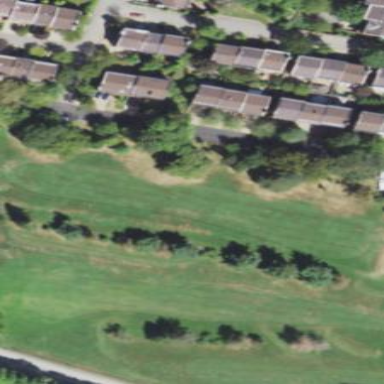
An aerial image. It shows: Golf fairway surrounded by grass in golf sport setting.